Question: Using 'UITableView' and found that 'cells' are not dequeuing properly.
Here is the code which i have written.I have read that, have to override 'prepareForReuse', but how to use that method, not getting. Please help me out.
'''
- (UITableViewCell *)tableView:(UITableView *)tableView cellForRowAtIndexPath:(NSIndexPath *)indexPath
{
static NSString *CellIdentifier = @"cell";
cell= [tableView dequeueReusableCellWithIdentifier:CellIdentifier];
if (cell==nil) {
cell=[[UITableViewCell alloc] initWithStyle:UITableViewCellStyleDefault reuseIdentifier:CellIdentifier];
}
textLabel = (UILabel*)[cell viewWithTag:11];
textLabel.font=[UIFont fontWithName:@"MyUnderwood" size:16];
textLabel.text = [_tableLabelArray objectAtIndex:indexPath.row];
return cell;
}
'''
Here is the image of 'UITableView' which i am getting when i scroll the 'TableView'
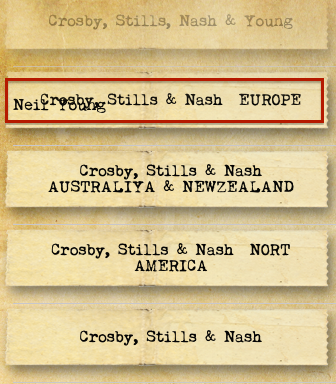
Answer: I am not sure if this will fix your issue, but this code uses a local 'UICell *' variable, uses 'self.tableLabelArray' rather than accessing the property iVar directly and uses the textLabel property rather than searching by tag.
My suspicion is that your 'cell' variable is an iVar, not a local so that may be causing you problems, and therefore this may help, but it could also be that you need a font size smaller than 16, so I have specified 'adjustsFontSizeToFitWidth=YES'
'''
- (UITableViewCell *)tableView:(UITableView *)tableView cellForRowAtIndexPath:(NSIndexPath *)indexPath
{
static NSString *CellIdentifier = @"cell";
UITableViewCell *returnCell= [tableView dequeueReusableCellWithIdentifier:CellIdentifier];
if (returnCell==nil) {
returnCell=[[UITableViewCell alloc] initWithStyle:UITableViewCellStyleDefault reuseIdentifier:CellIdentifier];
}
returnCell.textLabel.font=[UIFont fontWithName:@"MyUnderwood" size:16];
returnCell.adjustsFontSizeToFitWidth=YES;
returnCell.text = [self.tableLabelArray objectAtIndex:indexPath.row];
return returnCell;
}
'''